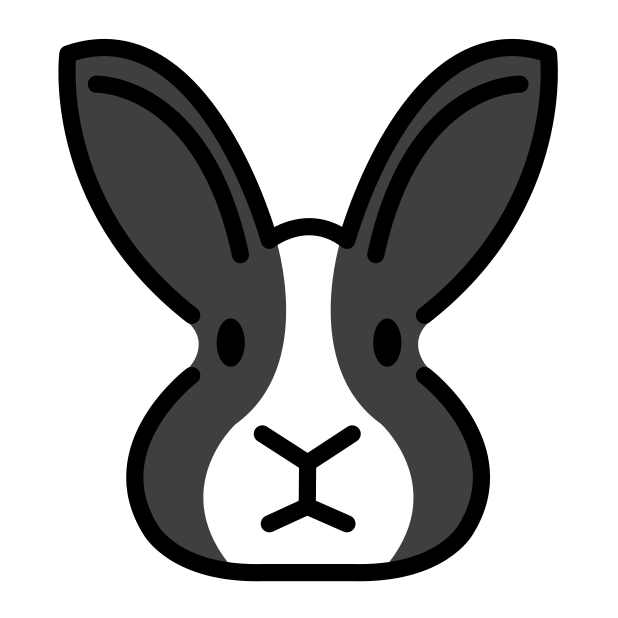
Emoji: 🐰
Name: rabbit face
Unicode: 0x1f430